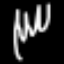
Label: fork